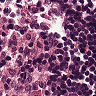
Metastatic tissue present: no